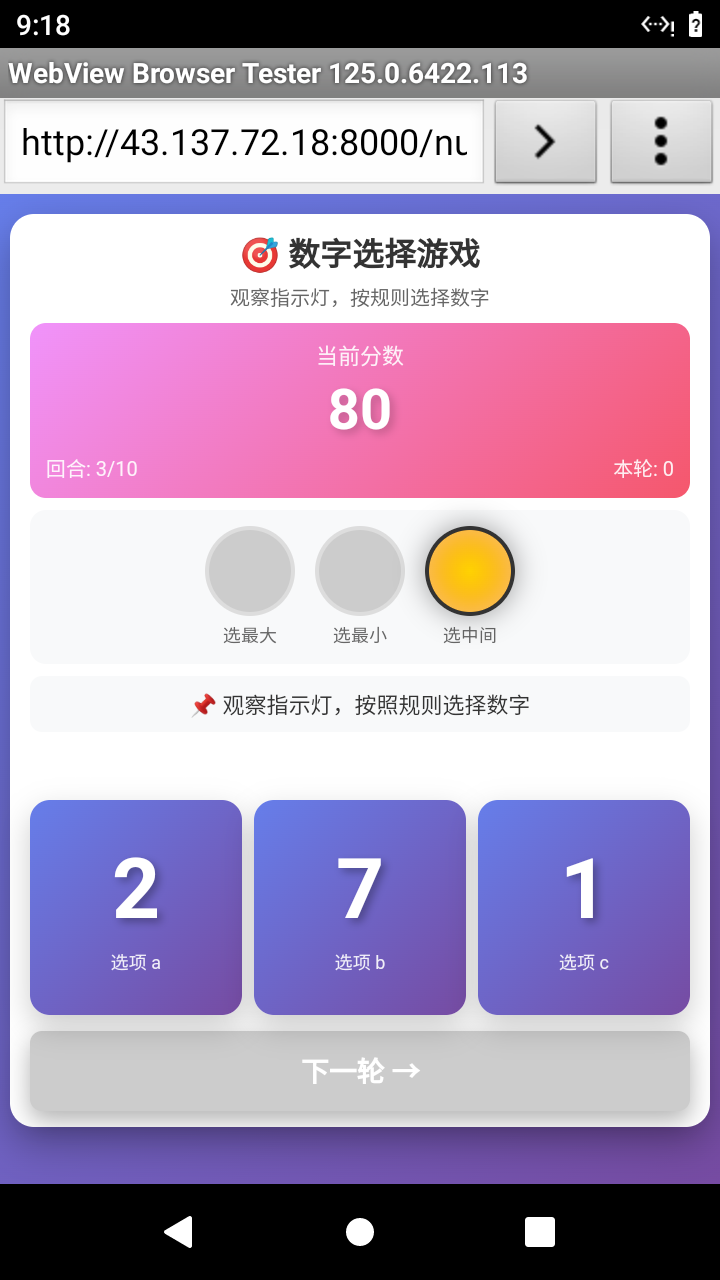

Select the correct number based on the traffic light color.
Answer: 1